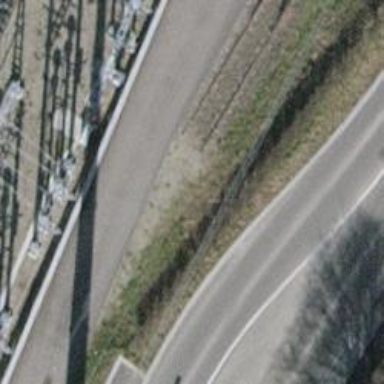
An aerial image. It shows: Railway buffer stop.